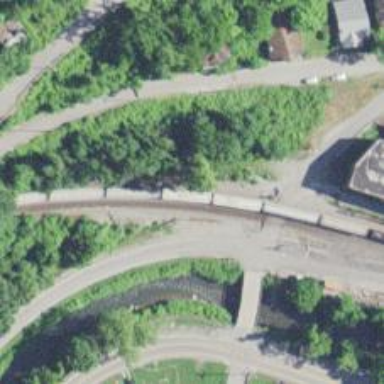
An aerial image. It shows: Railway track.